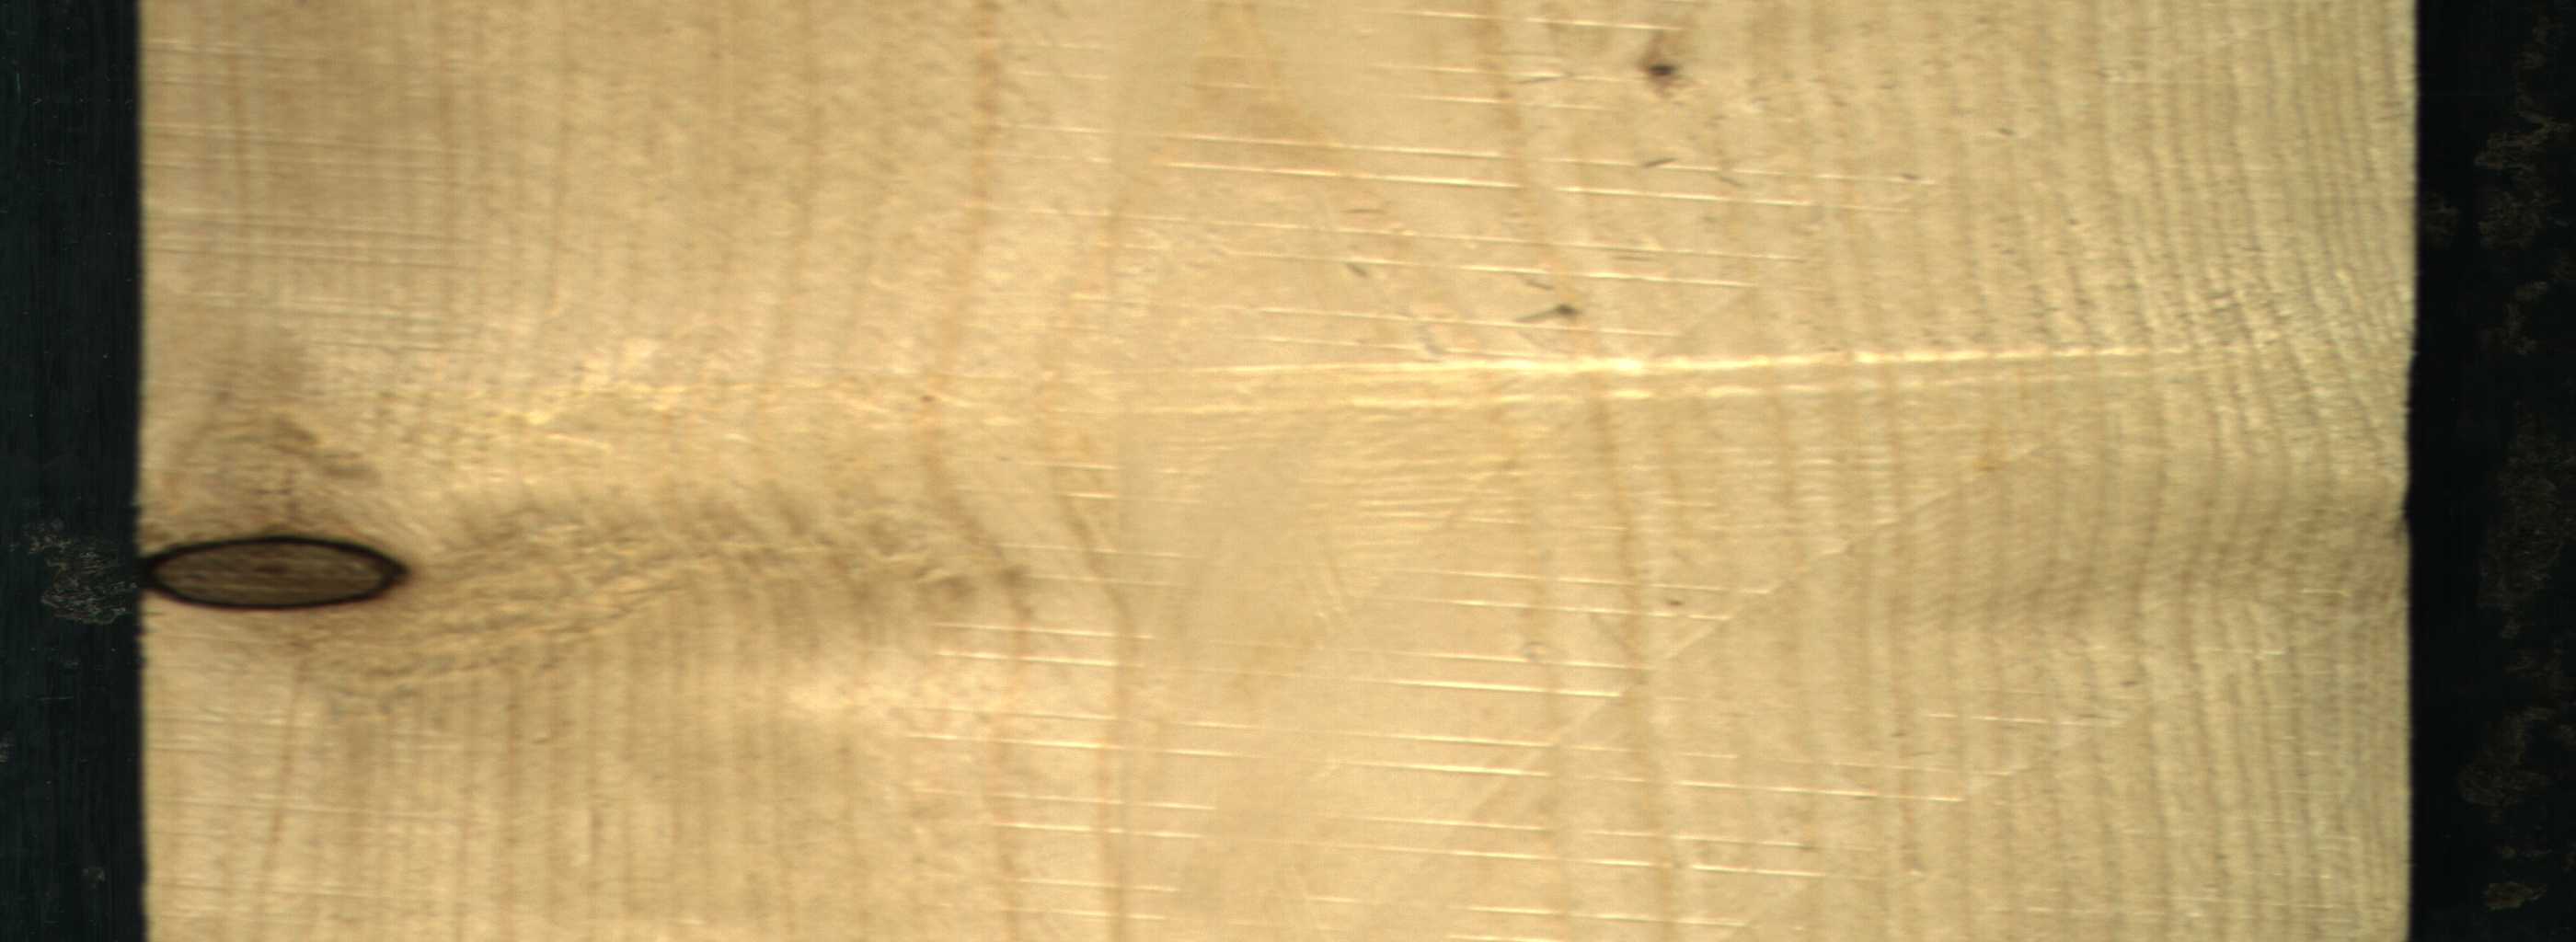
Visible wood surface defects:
Dead_Knot
Live_Knot